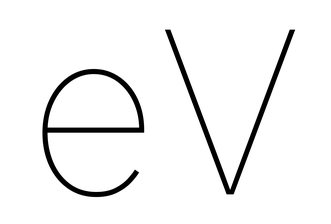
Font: Inter_Thin